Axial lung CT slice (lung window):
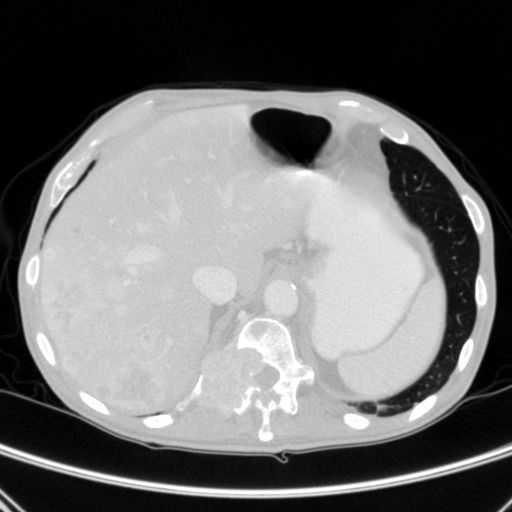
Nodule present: no